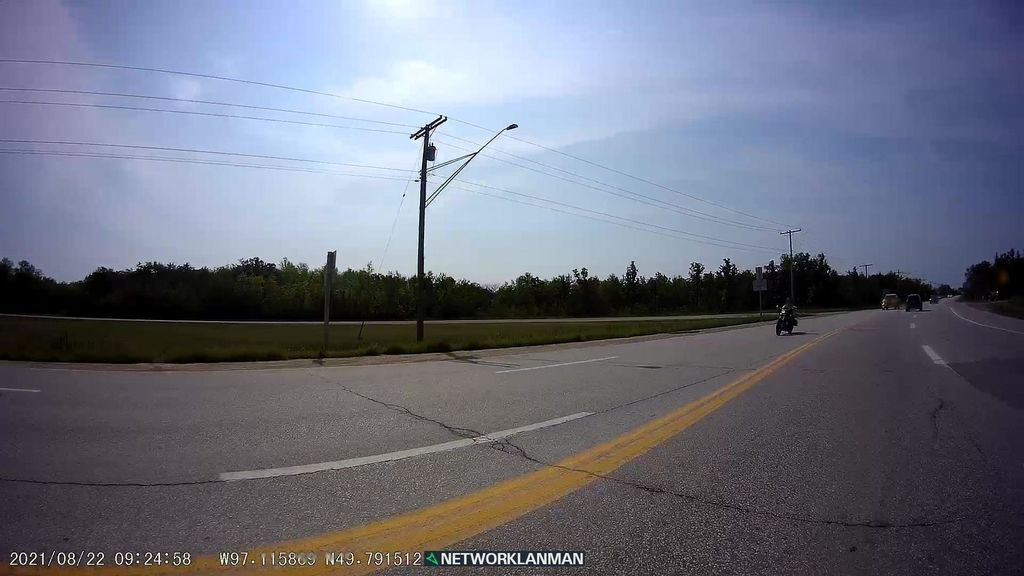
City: winnipeg